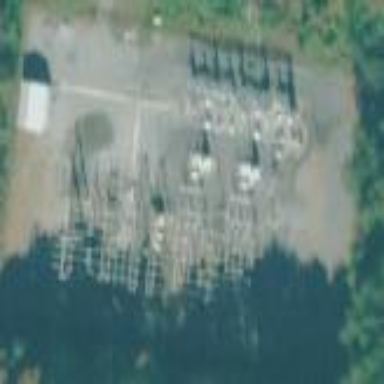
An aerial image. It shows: Distribution level power substation surrounded by fence.